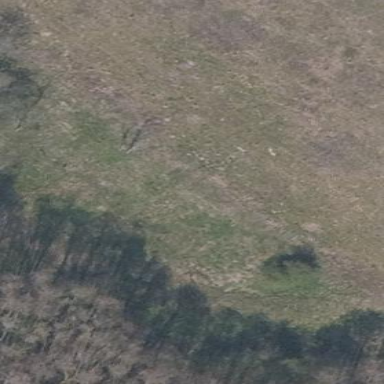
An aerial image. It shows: Landscape with heath vegetation.